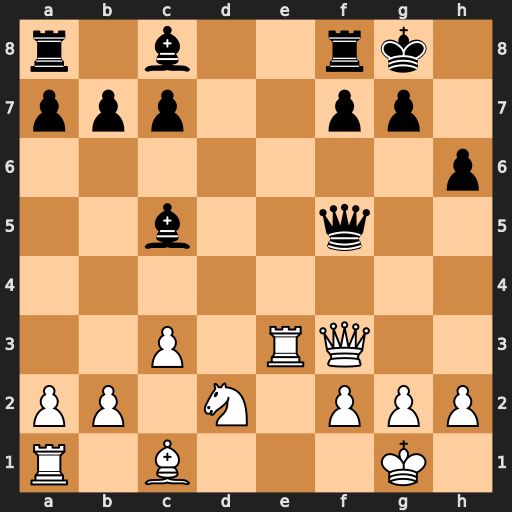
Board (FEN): r1b2rk1/ppp2pp1/7p/2b2q2/8/2P1RQ2/PP1N1PPP/R1B3K1
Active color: w
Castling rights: -
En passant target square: -
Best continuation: Qxf5 Bxf5 Re5 Rfe8 Rxf5 Re1+ Nf1 Rd8 Bg5 Rxa1 Bxd8